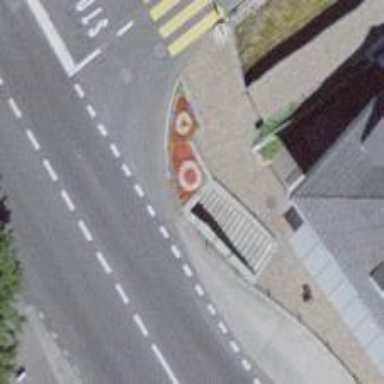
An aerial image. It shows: Footway tunnel.